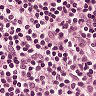
Metastatic tissue present: no